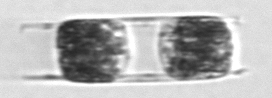
Label: Hemiaulus